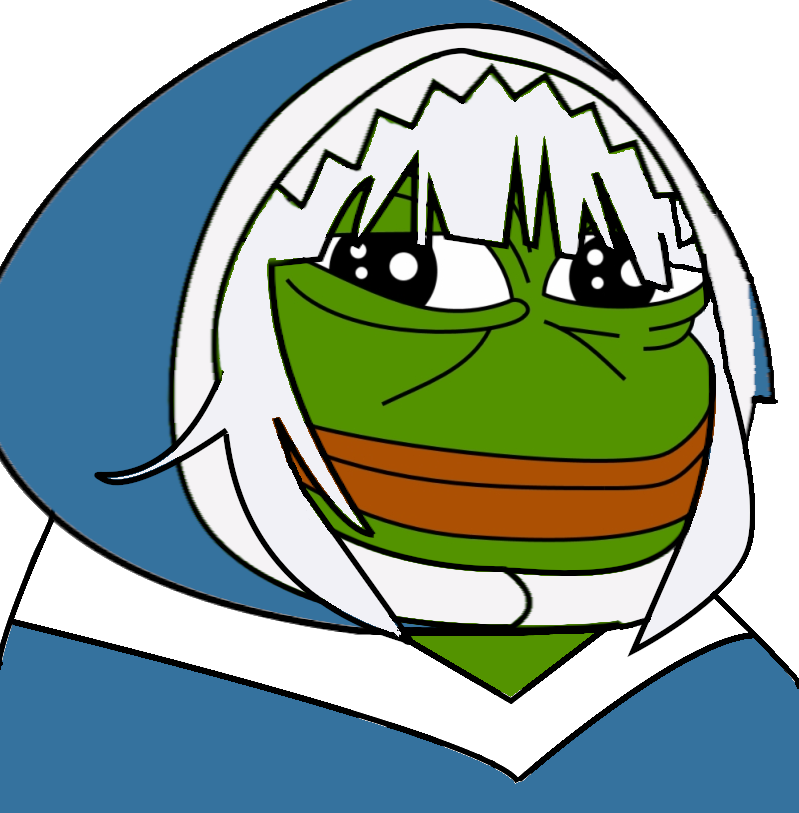
Label: 5_Pepe